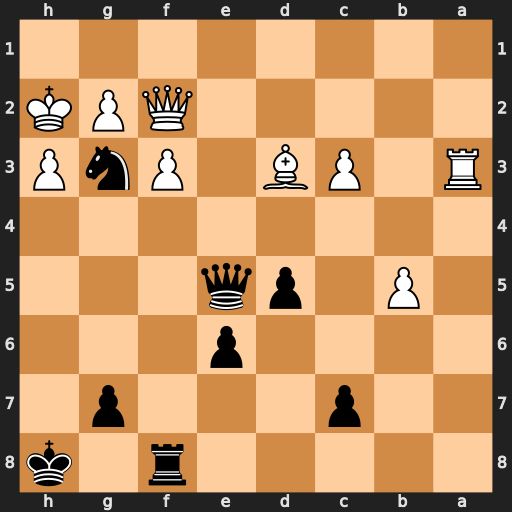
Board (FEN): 5r1k/2p3p1/4p3/1P1pq3/8/R1PB1PnP/5QPK/8
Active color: b
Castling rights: -
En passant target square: -
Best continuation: Ne4+ f4 Nxf2 fxe5 Nxd3